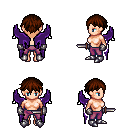
a pixel art fantasy rpg character, female body template, human, light skin, purple wings, magenta pants, brown short bangs hairstyle, metal gloves, metal boots, dagger, four views (front, back, left, right), 2x2 character sprite sheet, small pixel art, hard edges, no anti-aliasing